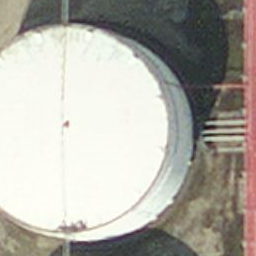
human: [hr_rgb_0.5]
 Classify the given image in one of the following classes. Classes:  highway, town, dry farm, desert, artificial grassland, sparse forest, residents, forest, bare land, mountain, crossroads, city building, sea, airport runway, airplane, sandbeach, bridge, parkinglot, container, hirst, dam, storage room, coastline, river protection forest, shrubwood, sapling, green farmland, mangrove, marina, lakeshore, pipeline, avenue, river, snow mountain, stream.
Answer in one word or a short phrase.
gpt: storage room